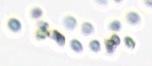
Label: Phaeocystis